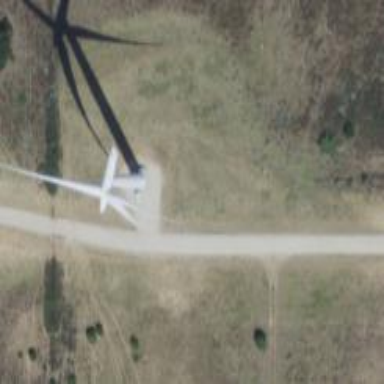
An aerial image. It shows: Wind generator using horizontal axis wind turbines.